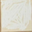
Piece: xx